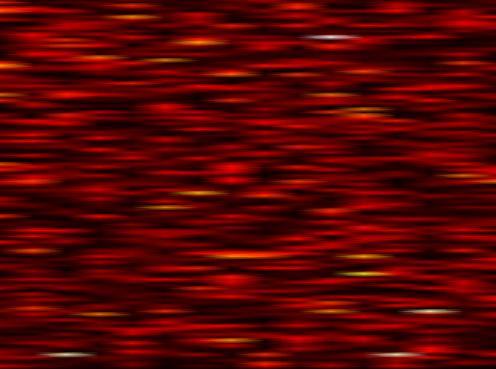
Label: UFMC